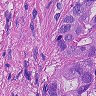
Metastatic tissue present: no